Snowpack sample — Buffalo Mountain, Silverthorne, Colorado, USA (1/25/25, 10:11 AM MST)
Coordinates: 39.6222, -106.1139
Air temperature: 22 °F
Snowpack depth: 110 cm
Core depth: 30 cm
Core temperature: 42.8 °F
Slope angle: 12°, slope face: 102°
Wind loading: high
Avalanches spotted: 0
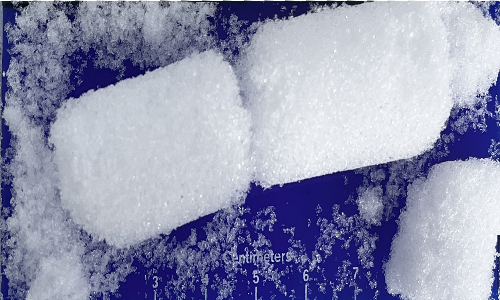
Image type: core
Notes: No avalanches nearby, collected on the outskirts of a fire break 15 meters from the treeline, on way to Buffalo and Red Mountain